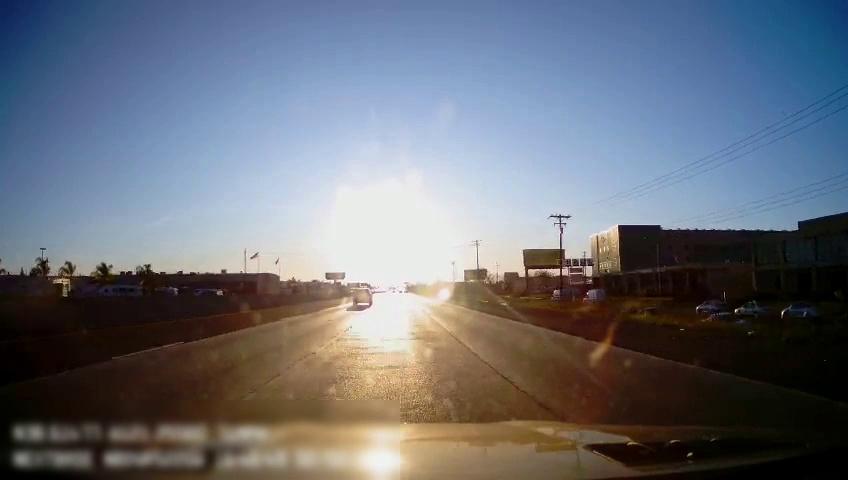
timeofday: Day
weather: Sunny
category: Drivable Space
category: Vehicles | SUV
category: Vehicles | Car
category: Vehicles | Car
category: Vehicles | Van
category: Vehicles | Van
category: Vehicles | Car
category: Vehicles | Car
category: Lanes | Alternate Lane
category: Lanes | Alternate Lane
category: Lanes | Alternate Lane